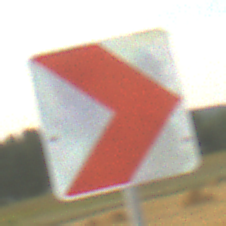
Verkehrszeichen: RichtungstafelnInKurvenKleinLinks
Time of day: SunriseSunset
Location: Outdoor (RoadRail)
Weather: PartlyCloudy
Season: NotSpecified
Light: Natural